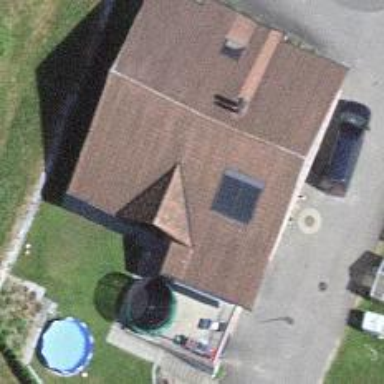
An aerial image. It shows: Solar power generator with photovoltaic panels.